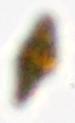
Label: Akashiwo